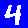
Digit: 4